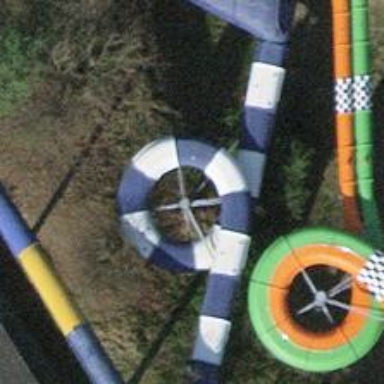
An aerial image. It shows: Water slide attraction.